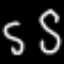
Label: squiggle